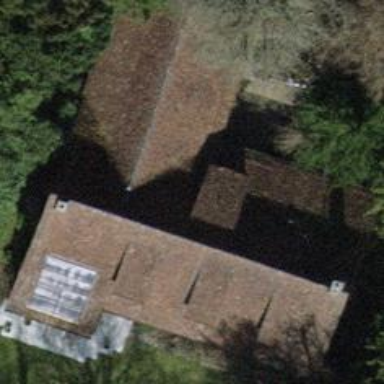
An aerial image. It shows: Building with tile roof.